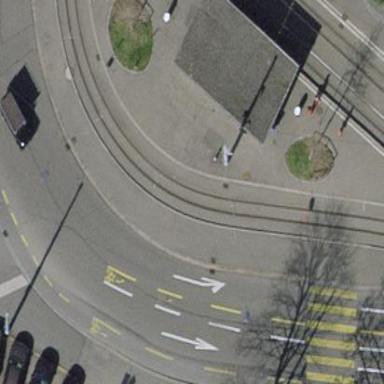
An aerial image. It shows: Public transport shelter.